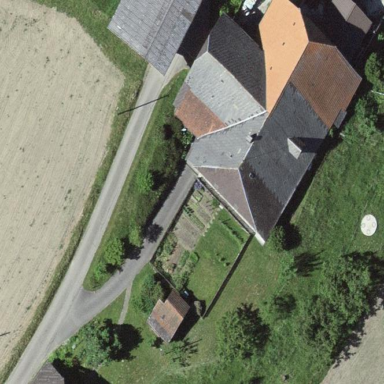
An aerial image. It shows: Farmyard area.